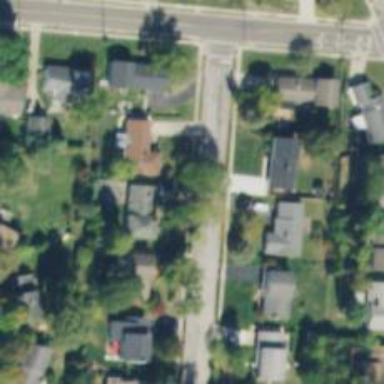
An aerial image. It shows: Residential driveway.